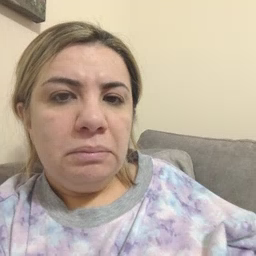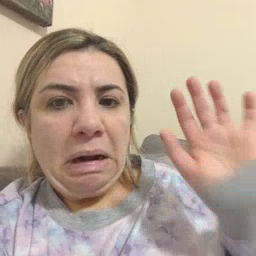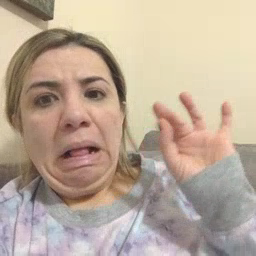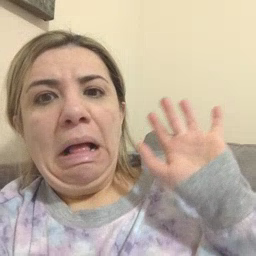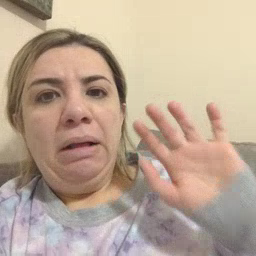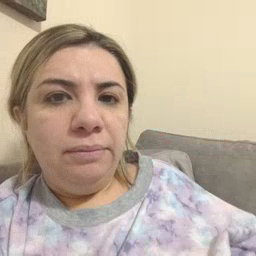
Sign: yucky